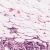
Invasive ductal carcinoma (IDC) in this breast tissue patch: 1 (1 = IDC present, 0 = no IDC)